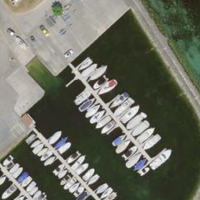
EUNIS habitat code: 14
Species observed at this site:
Chroicocephalus ridibundus
Larus michahellis
Gavia arctica
Cygnus olor
Fulica atra
Podiceps cristatus
Gallinula chloropus
Anas platyrhynchos
Hirundo rustica
Aythya ferina
Coloeus monedula
Motacilla alba